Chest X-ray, PA view. Patient: 61 years old, sex F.
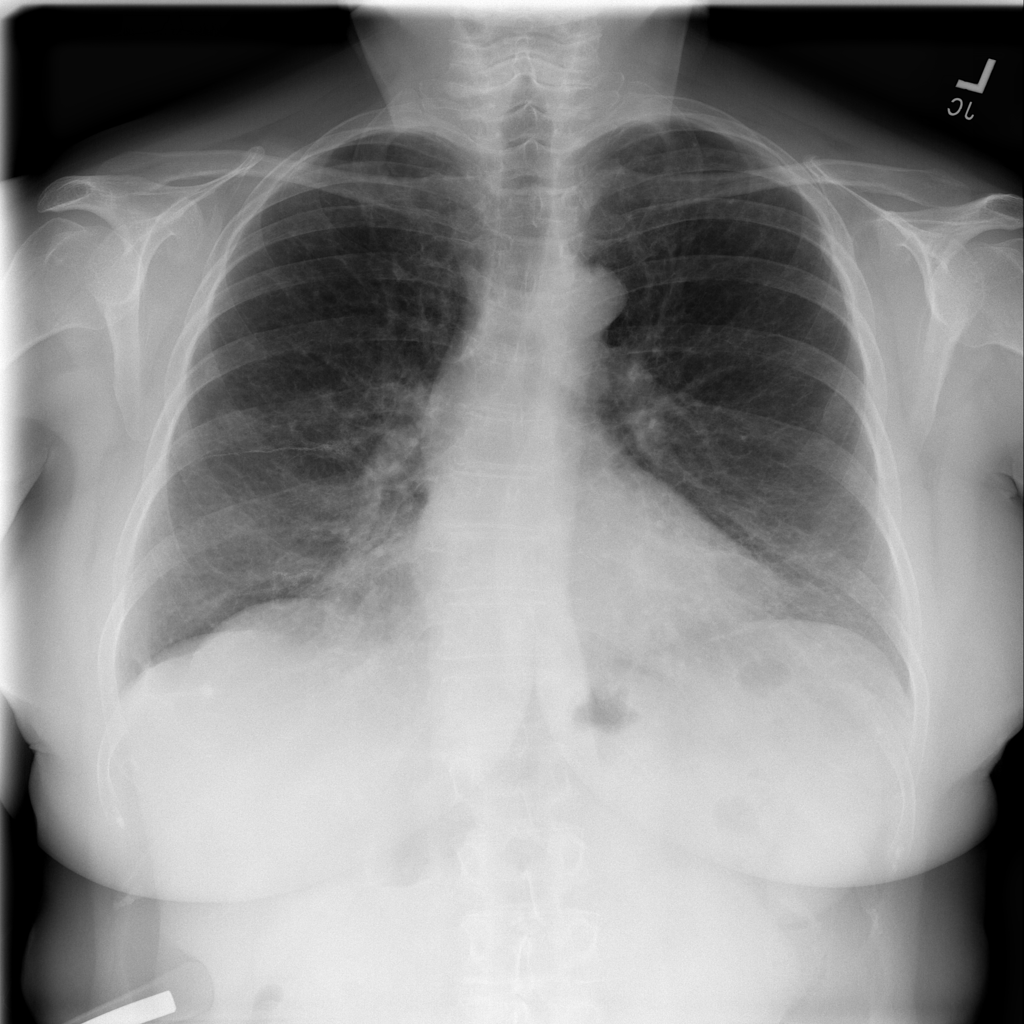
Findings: No Finding